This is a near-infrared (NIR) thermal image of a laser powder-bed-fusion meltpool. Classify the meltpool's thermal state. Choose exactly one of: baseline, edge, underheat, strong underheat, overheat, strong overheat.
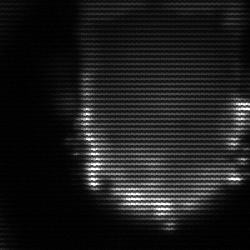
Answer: baseline